Question: I have implemented a map annotation using MKMapView and MapAnnotation. When tapped a title view appears as depicted in the following image.

I have used the following LOC to implement said map annotation:
'''
// VENUE 1 PIN.
CLLocationCoordinate2D venue1Location = CLLocationCoordinate2DMake(-27.5, 153.5);
MapAnnotation *venue1Pin = [[MapAnnotation alloc] initWithTitle:@"1 ONE ST" Location:venue1Location];
'''
VIEW FOR ANNOTATION DELEGATE METHOD:
'''
- (MKAnnotationView *)mapView:(MKMapView *)mapView viewForAnnotation:(id<MKAnnotation>)annotation
{
if ([annotation isKindOfClass:[MapAnnotation class]])
{
MapAnnotation *venueLocationAnnotation = (MapAnnotation *)annotation;
MKAnnotationView *venueLocationAnnotationView = [mapView dequeueReusableAnnotationViewWithIdentifier:@"customAnnotation"];
venueLocationAnnotationView.rightCalloutAccessoryView.hidden = YES;
if (venueLocationAnnotationView == nil)
venueLocationAnnotationView = venueLocationAnnotation.annotationView;
else
venueLocationAnnotationView.annotation = annotation;
return venueLocationAnnotationView;
}
else
{
return nil;
}
'''
}
How do I remove the information button from the aforementioned map annotation title view ?
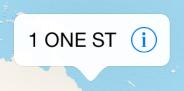
Answer: '''
- (MKAnnotationView *)mapView:(MKMapView *)mapView viewForAnnotation:(id <MKAnnotation>)annotation
{
MKAnnotationView *annotationView = [[MKPinAnnotationView alloc] initWithAnnotation:annotation reuseIdentifier:nil];
annotationView.canShowCallout = YES;
annotationView.rightCalloutAccessoryView.hidden=YES;
return annotationView;
}
'''